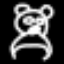
Label: frog